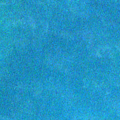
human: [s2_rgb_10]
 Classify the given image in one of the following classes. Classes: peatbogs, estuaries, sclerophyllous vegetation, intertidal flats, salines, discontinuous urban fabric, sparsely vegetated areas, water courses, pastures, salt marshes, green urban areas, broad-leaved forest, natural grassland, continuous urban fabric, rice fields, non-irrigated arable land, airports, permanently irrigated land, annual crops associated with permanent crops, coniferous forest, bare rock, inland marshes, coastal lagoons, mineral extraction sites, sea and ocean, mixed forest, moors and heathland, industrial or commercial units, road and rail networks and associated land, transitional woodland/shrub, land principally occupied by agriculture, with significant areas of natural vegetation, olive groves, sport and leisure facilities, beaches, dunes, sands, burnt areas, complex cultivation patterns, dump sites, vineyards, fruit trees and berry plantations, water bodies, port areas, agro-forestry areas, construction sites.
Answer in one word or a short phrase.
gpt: sea and ocean